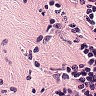
Metastatic tissue present: no